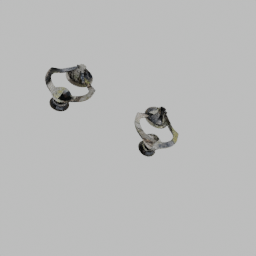
Label: mechanical